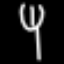
Label: fork